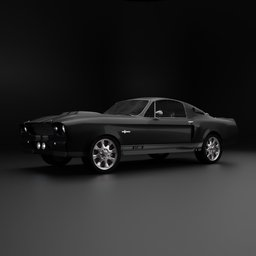
Label: mechanical